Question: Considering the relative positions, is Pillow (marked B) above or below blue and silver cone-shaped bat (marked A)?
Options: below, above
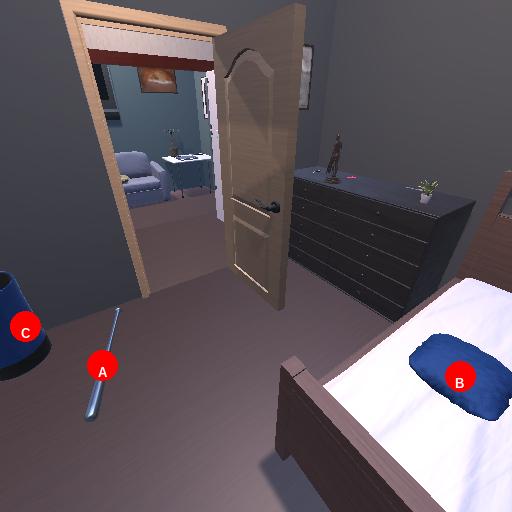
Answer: below